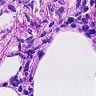
Metastatic tissue present: no